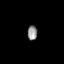
Tissue: prostate
Cell type: Endothelial cells
Senescence score: 0.7205
Nuclear area (px): 141
Mean DAPI intensity: 144.546